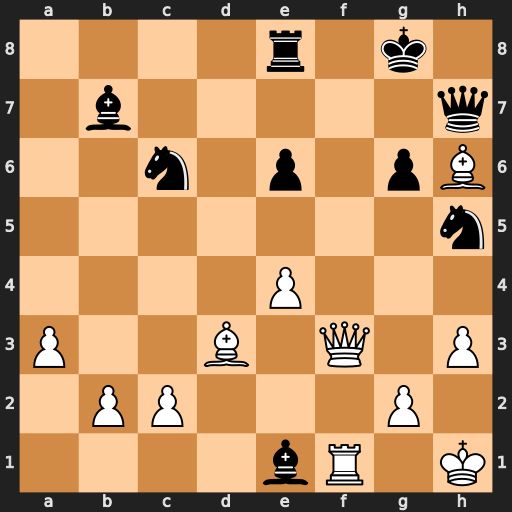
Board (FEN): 4r1k1/1b5q/2n1p1pB/7n/4P3/P2B1Q1P/1PP3P1/4bR1K
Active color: w
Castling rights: -
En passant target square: -
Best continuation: Qf8+ Rxf8 Rxf8#